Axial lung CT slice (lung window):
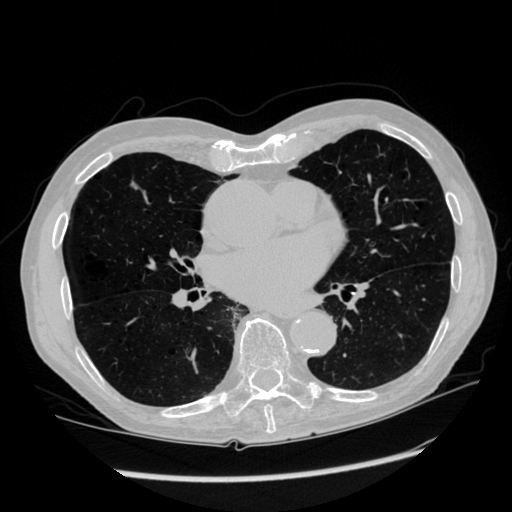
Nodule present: no